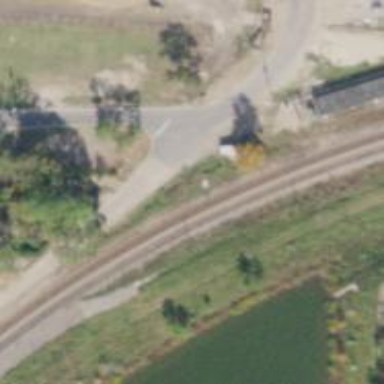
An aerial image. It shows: Railway siding for service.